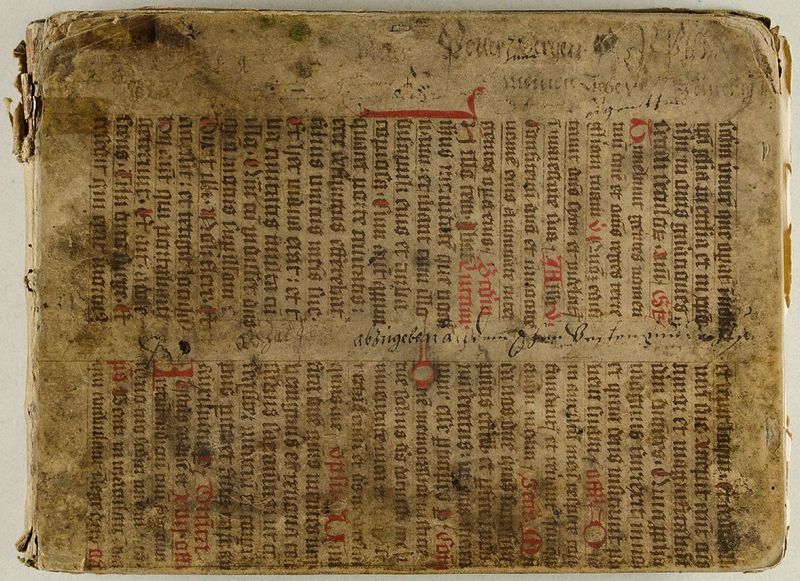
Titel: Neuw Grotteßken Buch / Inventirt, gravirt und verlegt Durch Christoph Jamnitzer
Künstler: Christoph Jamnitzer
Standort: Hamburg
Institution: Museum für Kunst und Gewerbe Hamburg
Schlagwörter: braun, rot, figur, engel, schrift, grafik, graphik, ornamente, fotografie, photographie, druckgraphik, druckgrafik, radierung, pergament, fleckig, zeilen, haltungen, stellungen, ausgefranst, knorpelwerk, reproduktionen, portfolio, druckerzeugnisse, mappenwerk, ornamentstich, vorlageblätter, abzugeben